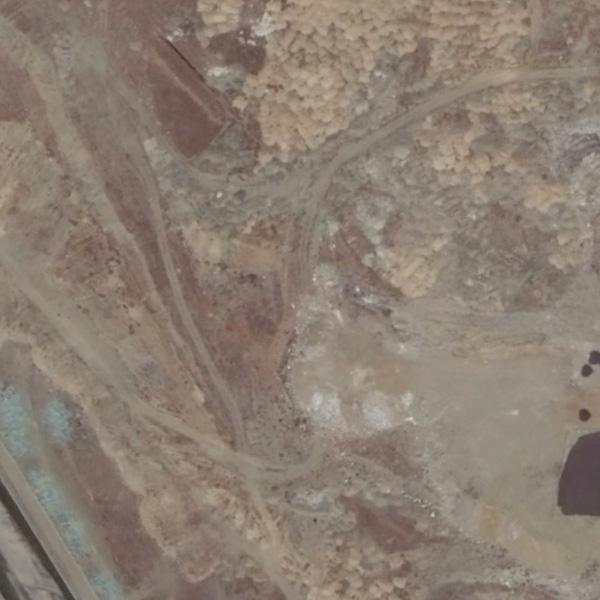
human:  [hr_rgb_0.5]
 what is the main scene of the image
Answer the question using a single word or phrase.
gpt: bare land